Question: I have plotted a surface from some data. In the same plot I want to have a 3D line (I have the [x,y,z] values for the line I want to plot). When I try to do this using plot3(x,y,z) in the same figure, the line is always below the surface.
Is there any way to fix this? I don't know if this problem appears in Matlab as well.
Minimal example:
'''
figure;
hold all;
y = x = 0:35;
z = ones(1,36).*0.5;
plot3(x,y,z);
[X,Y] = meshgrid(-8:.5:8);
R = sqrt(X.^2 + Y.^2) + eps;
Z = sin(R)./R;
surf(Z);
'''
The result (the blue line is below the surface):

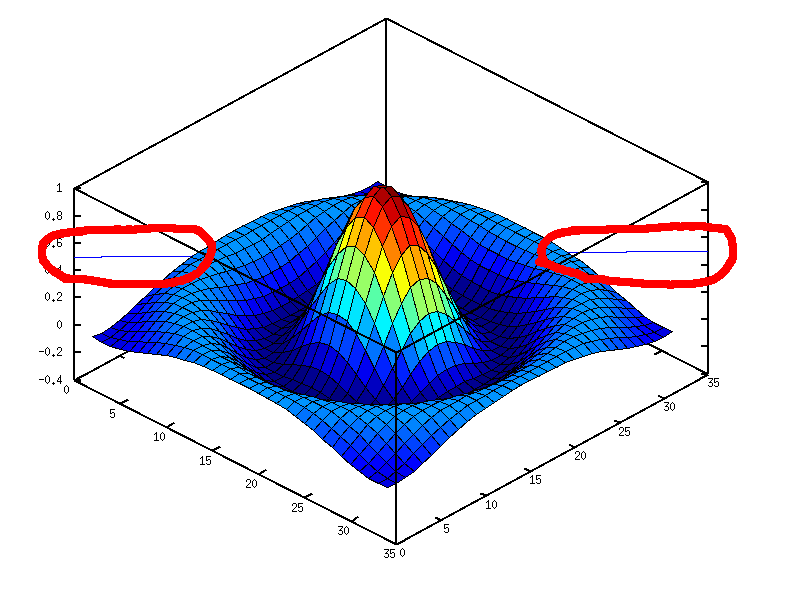
Answer: To answer part of your question, you don't get this problem in MATLAB with the following code:
'''
figure;
hold all;
x = 0:35;
y = x;
z = ones(1,36).*0.5;
plot3(x,y,z);
[X,Y] = meshgrid(-8:.5:8);
R = sqrt(X.^2 + Y.^2) + eps;
Z = sin(R)./R;
surf(Z);
'''